Field crop: tomato
Growth stage: 2
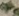
Species: solanum